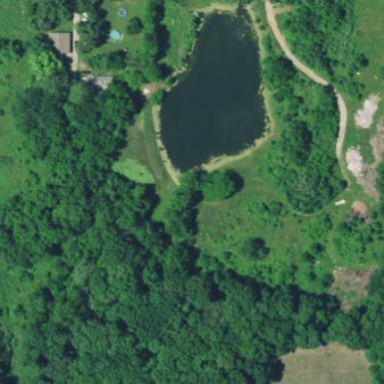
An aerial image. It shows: Pond surrounded by natural water.